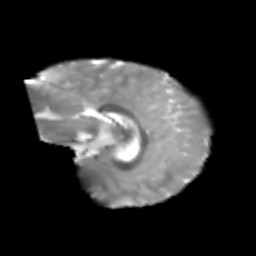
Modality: T2w
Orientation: sagittal
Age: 7
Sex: male
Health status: healthy